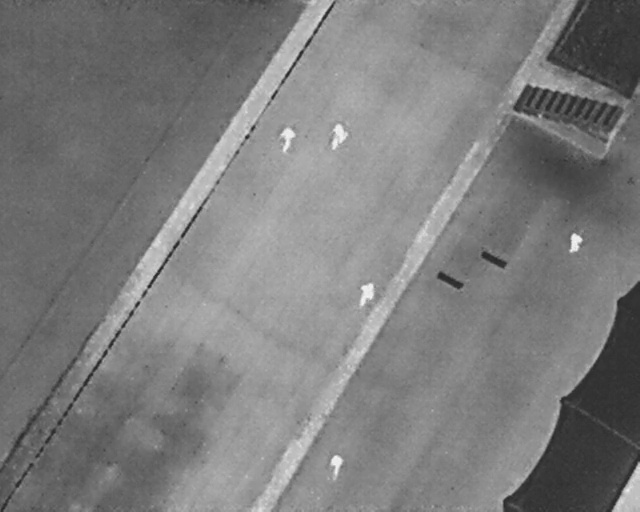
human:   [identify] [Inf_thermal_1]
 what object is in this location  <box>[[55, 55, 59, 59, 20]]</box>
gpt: <ref>1 large person at the center</ref>